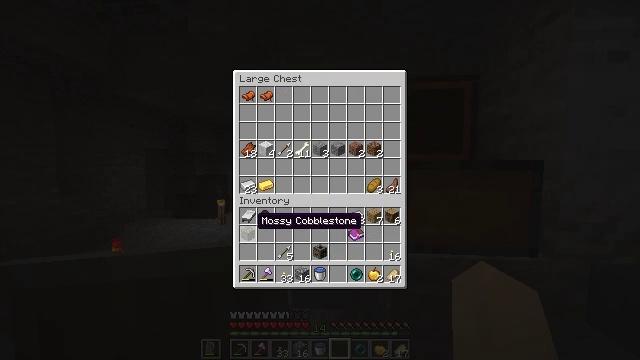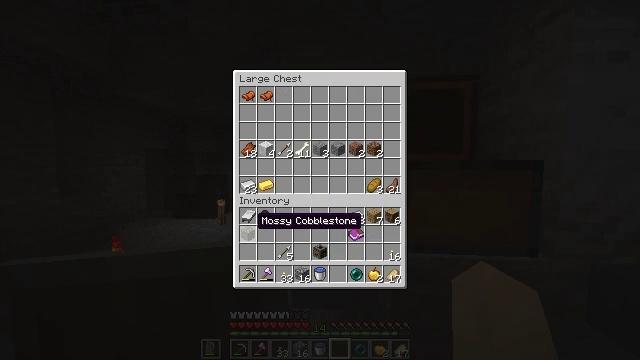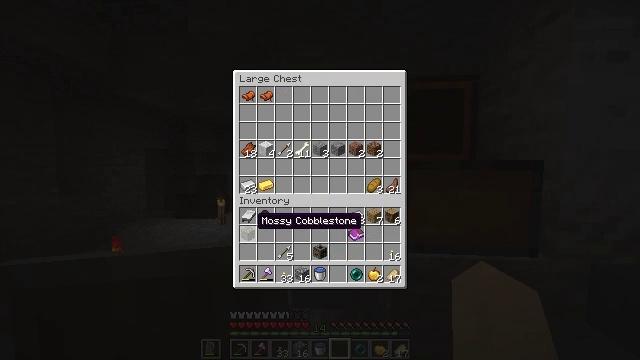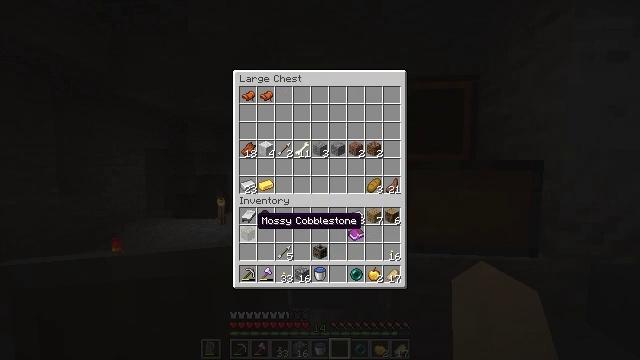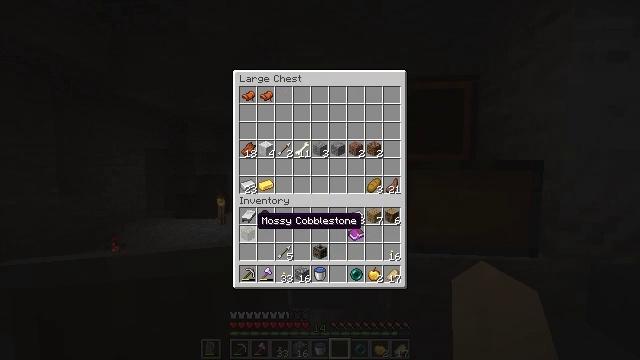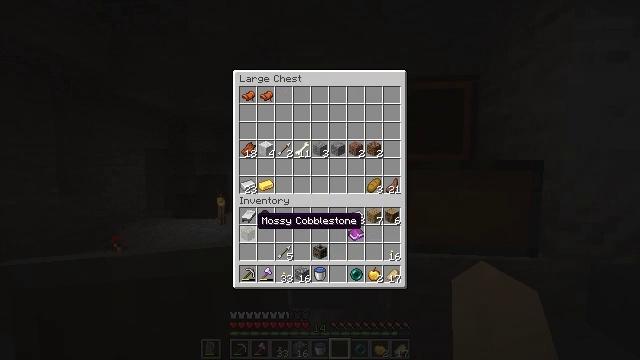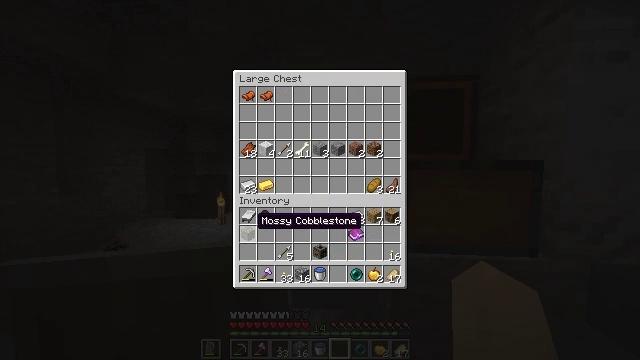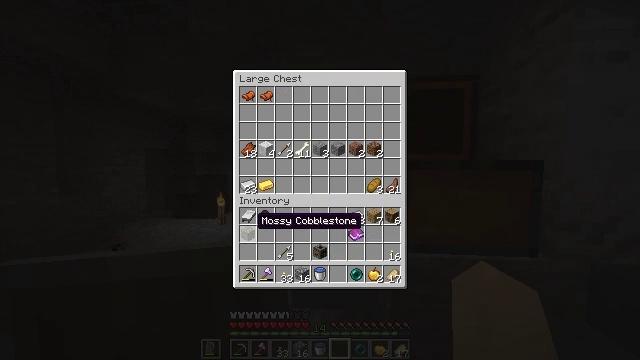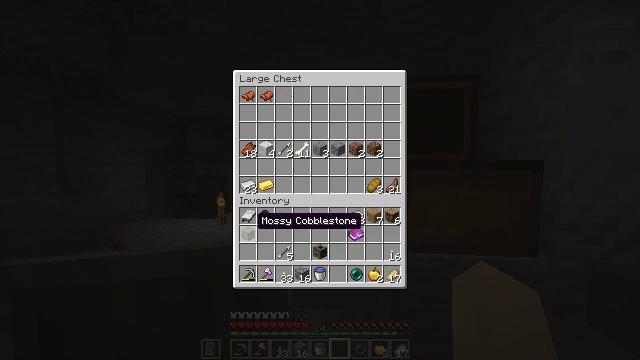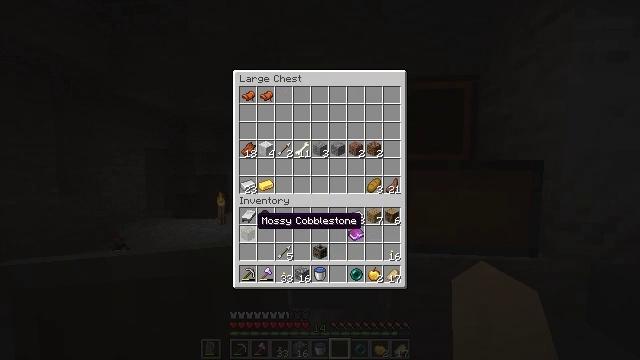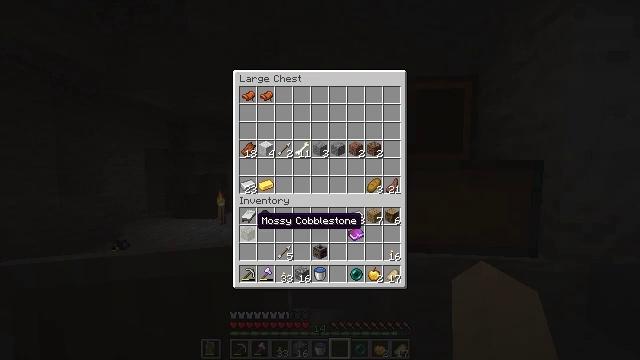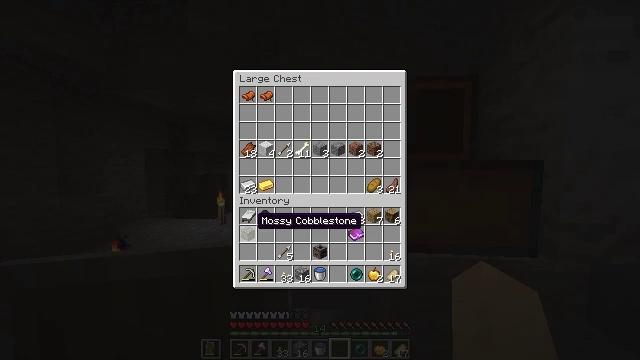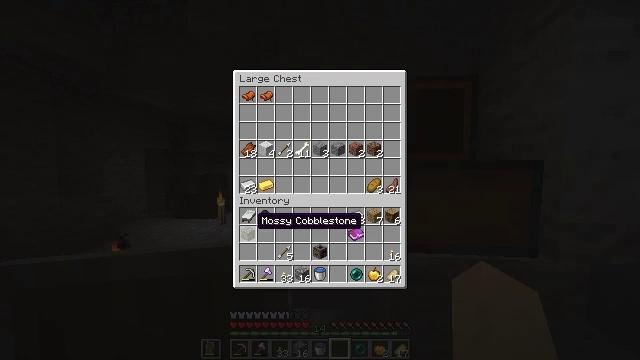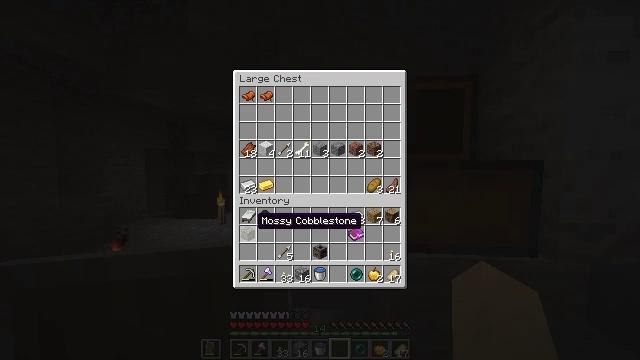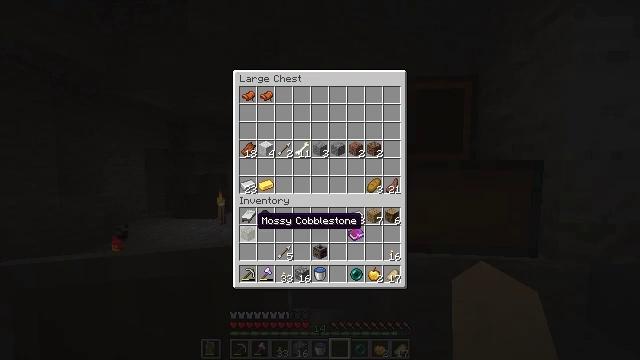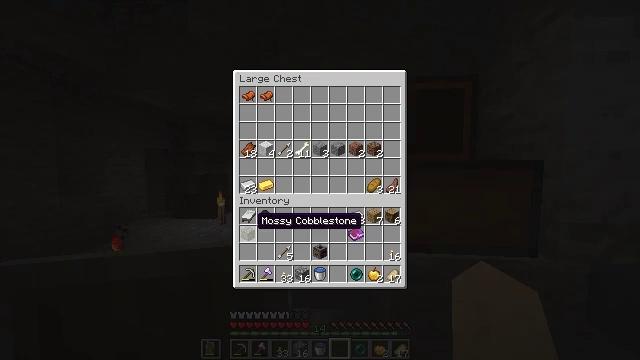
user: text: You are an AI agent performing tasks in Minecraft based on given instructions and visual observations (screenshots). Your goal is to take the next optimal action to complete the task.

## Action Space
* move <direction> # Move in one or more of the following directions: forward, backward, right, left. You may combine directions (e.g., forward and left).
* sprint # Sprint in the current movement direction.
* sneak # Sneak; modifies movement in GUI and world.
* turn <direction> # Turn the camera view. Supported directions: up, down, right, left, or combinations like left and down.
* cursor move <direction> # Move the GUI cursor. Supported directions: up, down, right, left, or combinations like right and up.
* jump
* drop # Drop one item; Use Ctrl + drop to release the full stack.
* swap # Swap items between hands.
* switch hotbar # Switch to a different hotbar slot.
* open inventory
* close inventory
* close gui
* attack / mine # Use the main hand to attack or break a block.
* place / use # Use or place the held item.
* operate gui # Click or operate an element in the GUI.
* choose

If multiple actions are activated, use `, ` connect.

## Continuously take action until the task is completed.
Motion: motion action
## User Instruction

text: Drop a mossy cobblestone.
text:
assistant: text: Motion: no_op
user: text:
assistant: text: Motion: no_op
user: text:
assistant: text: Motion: no_op
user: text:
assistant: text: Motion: no_op
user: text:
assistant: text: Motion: no_op
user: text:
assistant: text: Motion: no_op
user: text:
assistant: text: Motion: no_op
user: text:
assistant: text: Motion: no_op
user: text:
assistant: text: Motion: no_op
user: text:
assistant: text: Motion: no_op
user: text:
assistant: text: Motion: no_op
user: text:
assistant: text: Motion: no_op
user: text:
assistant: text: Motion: no_op
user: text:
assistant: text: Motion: no_op
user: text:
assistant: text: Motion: no_op
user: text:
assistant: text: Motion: no_op
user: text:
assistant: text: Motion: no_op
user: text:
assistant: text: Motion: no_op
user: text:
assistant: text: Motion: operate gui
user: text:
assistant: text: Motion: operate gui
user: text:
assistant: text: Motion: cursor move right and down
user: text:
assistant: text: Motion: cursor move right and down
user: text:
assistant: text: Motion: cursor move right and down
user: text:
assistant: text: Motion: no_op
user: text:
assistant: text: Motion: no_op
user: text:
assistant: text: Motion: no_op
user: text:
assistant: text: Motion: no_op
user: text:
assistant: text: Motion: cursor move right
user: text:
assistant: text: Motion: no_op
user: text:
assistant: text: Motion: no_op